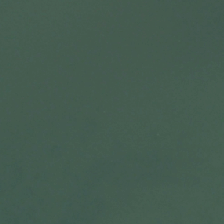
Land cover: lake_pond